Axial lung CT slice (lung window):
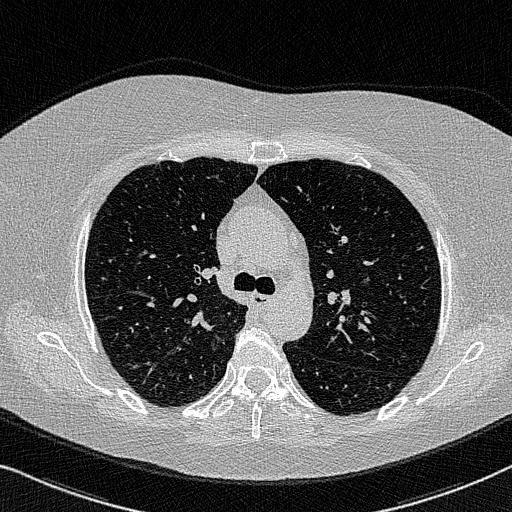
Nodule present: no